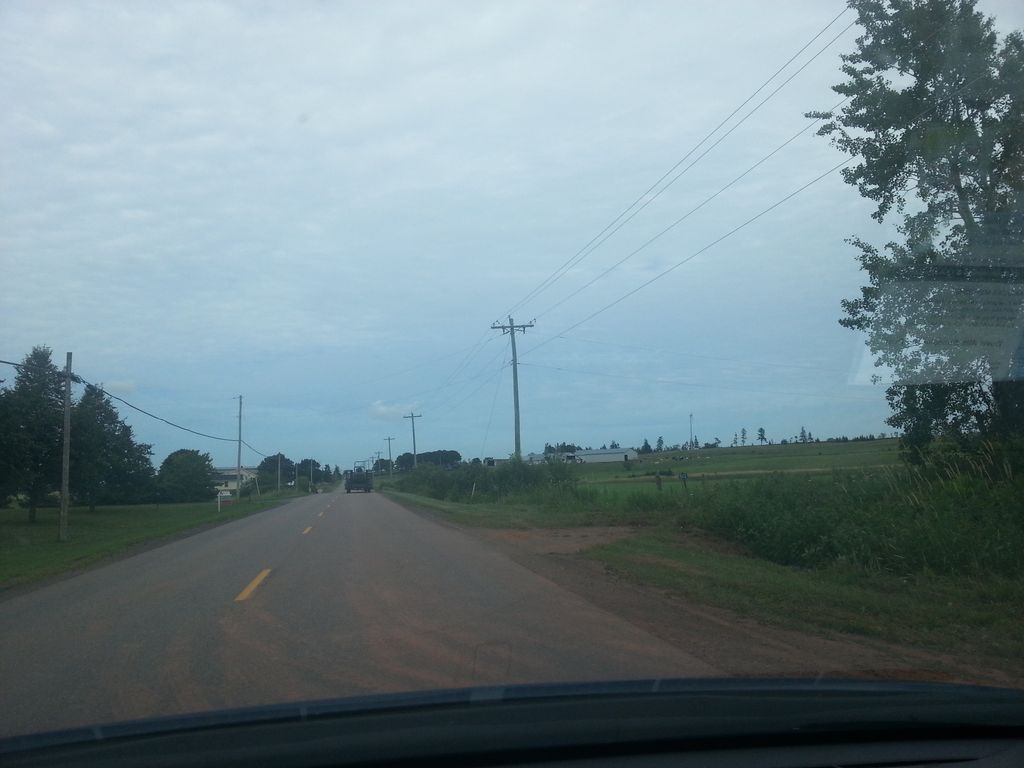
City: charlottetown